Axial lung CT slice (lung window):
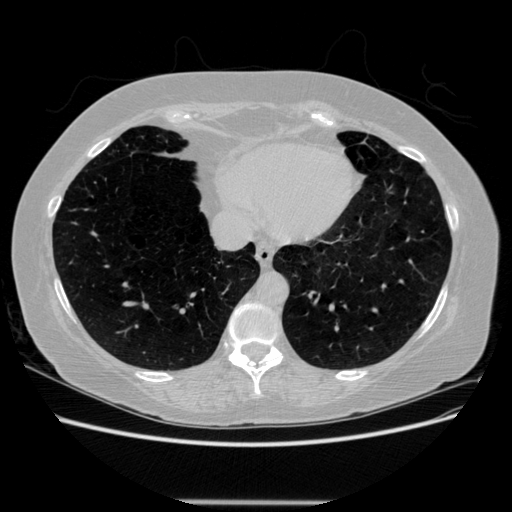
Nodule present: no